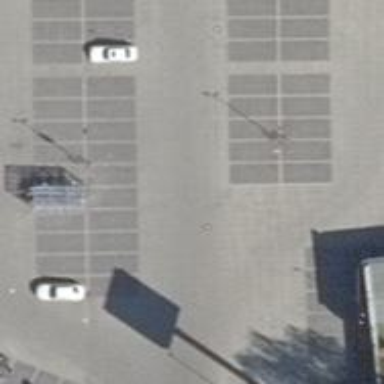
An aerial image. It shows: Parking aisle designated as service road.